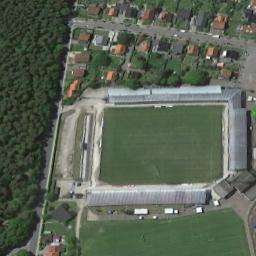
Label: stadium